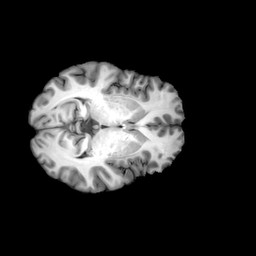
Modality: T1w
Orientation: axial
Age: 31
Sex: female
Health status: ill